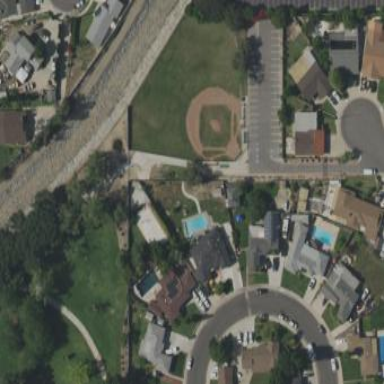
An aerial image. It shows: Baseball pitch for leisure land.